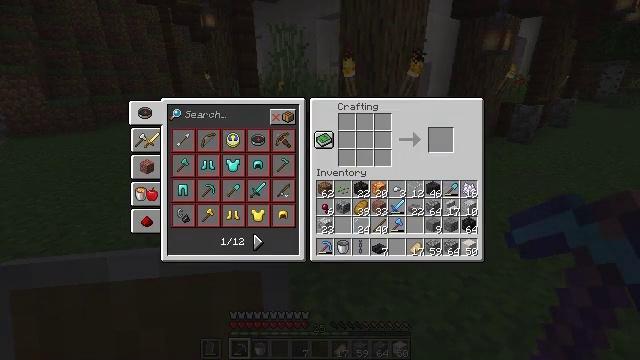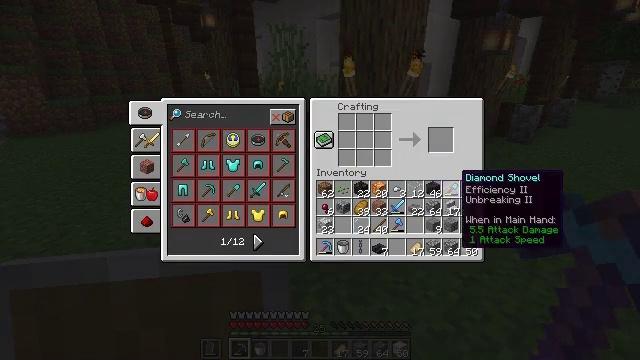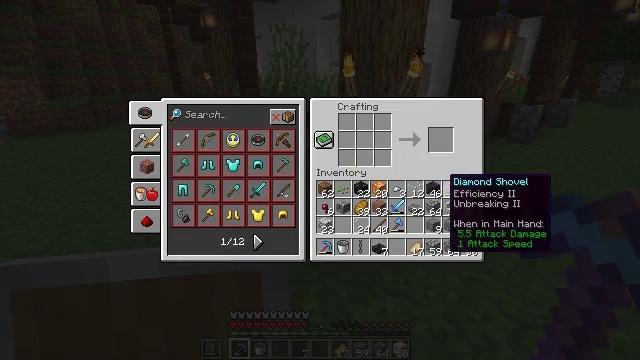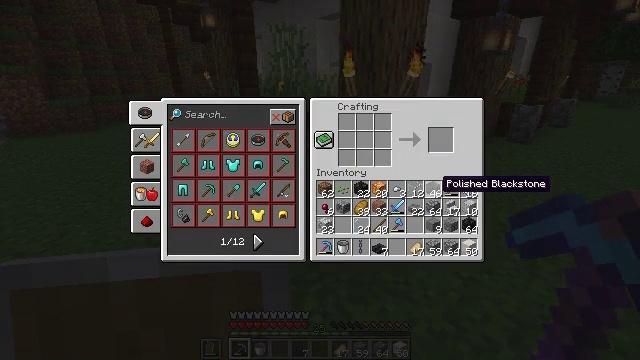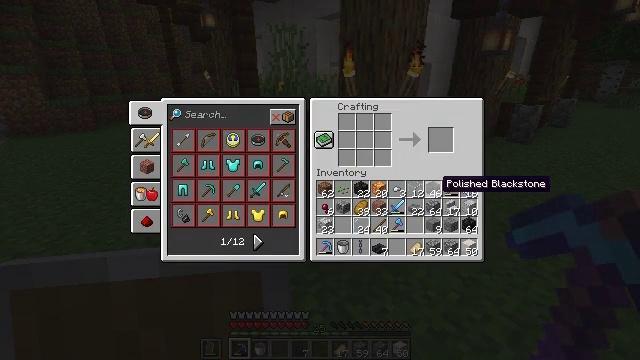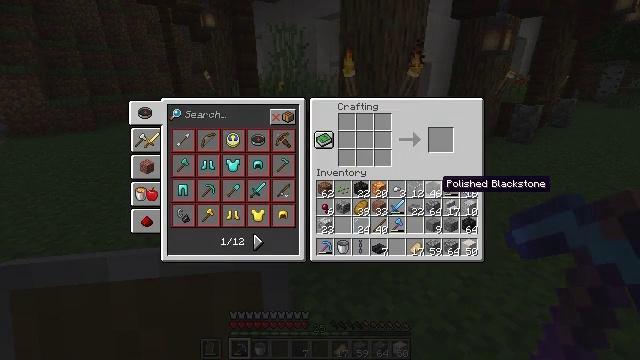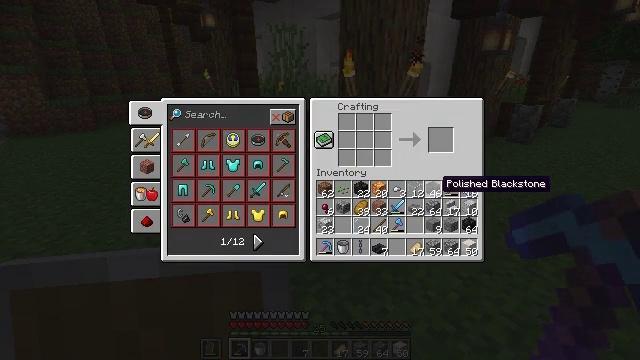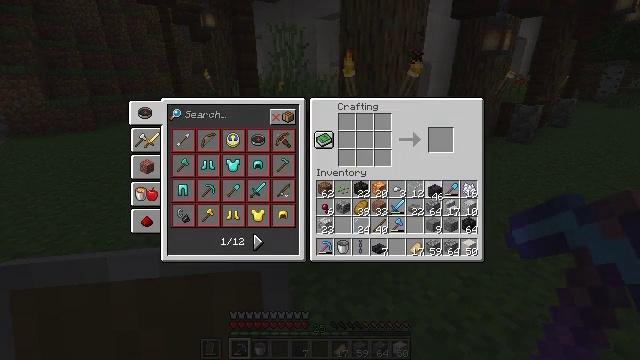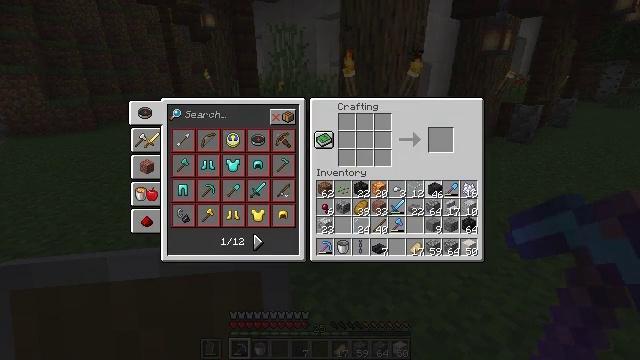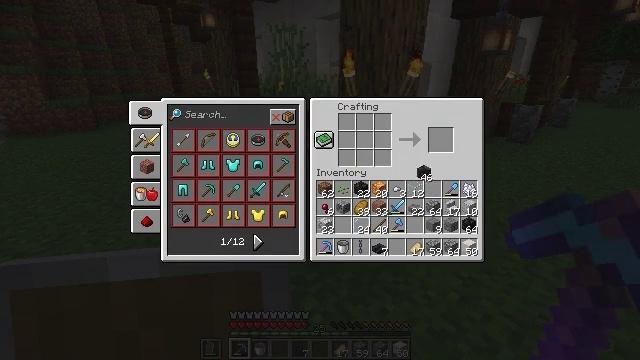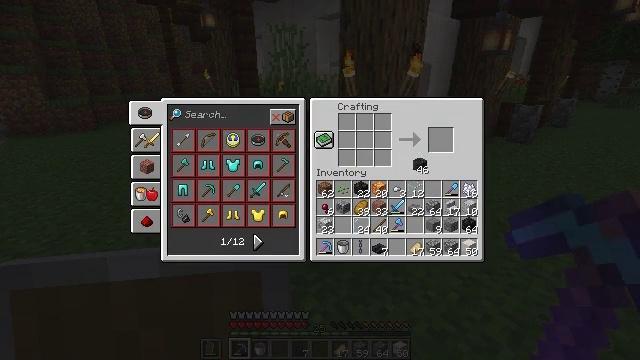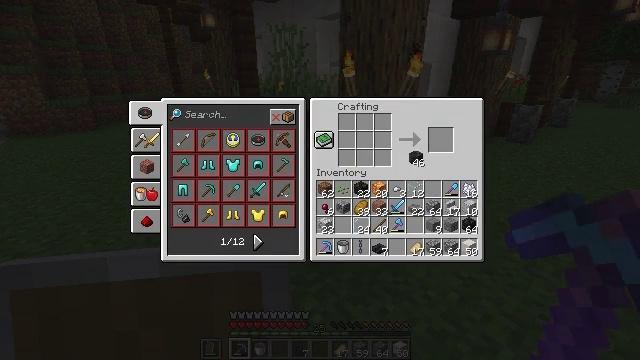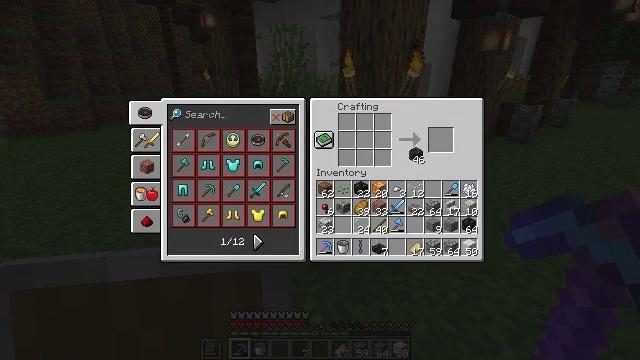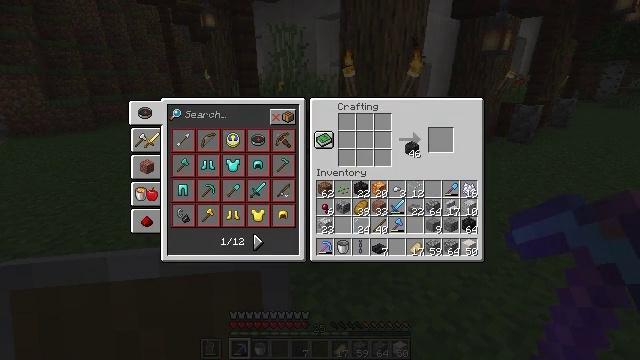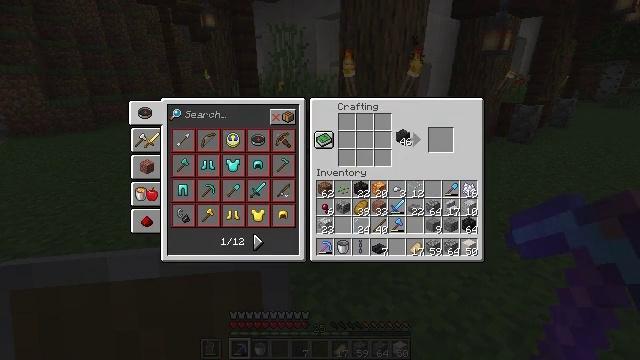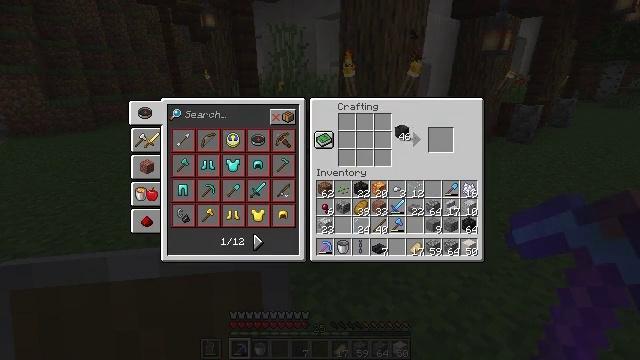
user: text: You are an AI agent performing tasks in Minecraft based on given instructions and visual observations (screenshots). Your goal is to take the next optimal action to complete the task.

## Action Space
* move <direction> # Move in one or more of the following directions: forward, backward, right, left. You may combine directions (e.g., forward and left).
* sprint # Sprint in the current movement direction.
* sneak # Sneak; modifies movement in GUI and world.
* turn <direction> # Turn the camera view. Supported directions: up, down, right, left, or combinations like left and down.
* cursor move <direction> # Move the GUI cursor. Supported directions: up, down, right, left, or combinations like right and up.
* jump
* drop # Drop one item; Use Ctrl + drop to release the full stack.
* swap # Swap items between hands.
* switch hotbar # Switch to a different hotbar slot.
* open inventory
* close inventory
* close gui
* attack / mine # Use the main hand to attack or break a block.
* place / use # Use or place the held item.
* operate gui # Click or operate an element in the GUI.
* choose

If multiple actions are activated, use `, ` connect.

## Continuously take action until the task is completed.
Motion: motion action
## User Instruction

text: Combine polished blackstone to craft polished blackstone stairs.
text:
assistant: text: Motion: no_op
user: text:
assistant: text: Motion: cursor move left
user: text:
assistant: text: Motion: no_op
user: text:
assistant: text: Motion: no_op
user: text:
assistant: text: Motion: no_op
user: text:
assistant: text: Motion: no_op
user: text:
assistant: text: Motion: operate gui
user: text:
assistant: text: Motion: operate gui
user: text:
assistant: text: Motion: cursor move left and up
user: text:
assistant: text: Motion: cursor move up
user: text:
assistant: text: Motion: no_op
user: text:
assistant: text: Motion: no_op
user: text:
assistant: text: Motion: no_op
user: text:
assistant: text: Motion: cursor move left and up
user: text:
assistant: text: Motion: no_op
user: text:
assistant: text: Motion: no_op
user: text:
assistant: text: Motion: cursor move left
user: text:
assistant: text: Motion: no_op
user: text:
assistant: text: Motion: no_op
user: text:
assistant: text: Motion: no_op
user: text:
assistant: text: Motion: choose
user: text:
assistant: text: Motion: choose
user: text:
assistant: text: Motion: cursor move down, choose
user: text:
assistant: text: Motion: cursor move down, choose
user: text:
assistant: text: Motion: cursor move left, choose
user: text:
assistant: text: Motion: cursor move left, choose
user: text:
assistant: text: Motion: choose
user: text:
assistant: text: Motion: choose
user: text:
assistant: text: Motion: choose
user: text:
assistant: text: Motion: choose